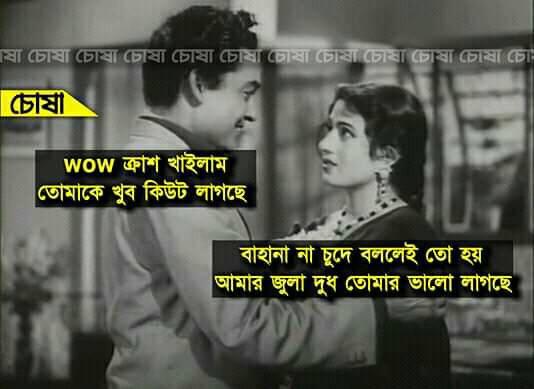
Caption: wow ক্রাশ খাইলাম তোমাকে খুব কিউট লাগছে   বাহানা না চুদে বললেই তো হয় আমার জুলা দুধ তোমার ভালো লাগছে
Label: non-hate